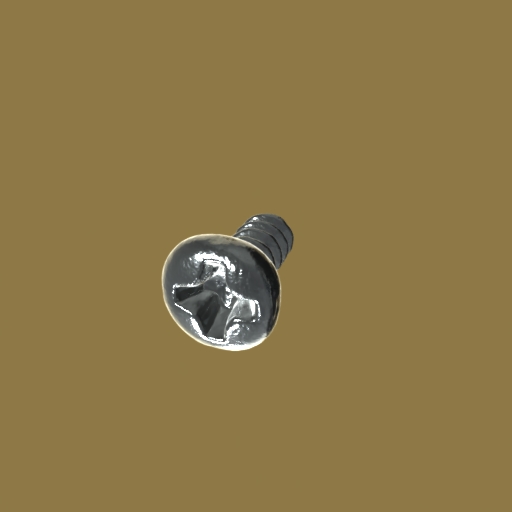
Label: screw